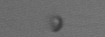
Label: nanoplankton_mix